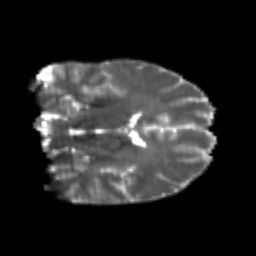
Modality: T2w
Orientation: coronal
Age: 22
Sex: male
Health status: healthy
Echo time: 0.074 s